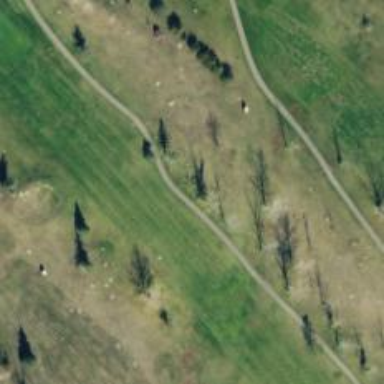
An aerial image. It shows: Path designed for golf carts.